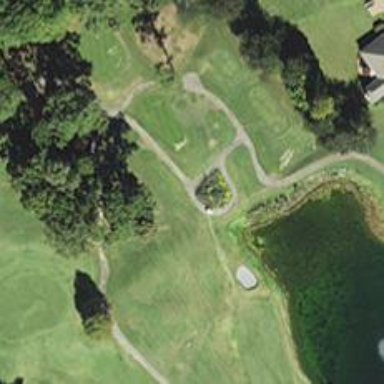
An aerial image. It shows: Service road used as golf cart path.